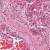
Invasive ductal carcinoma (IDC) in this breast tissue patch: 1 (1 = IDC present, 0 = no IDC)